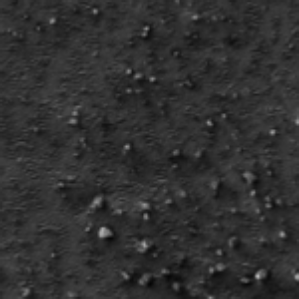
Label: frost